Field crop: maize
Growth stage: 1
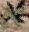
Species: atriplex